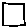
Label: square